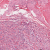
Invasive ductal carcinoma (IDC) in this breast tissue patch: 1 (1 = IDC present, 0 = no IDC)